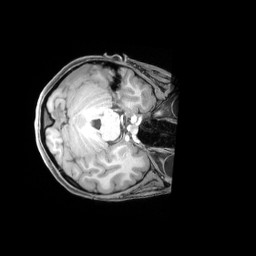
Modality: T1w
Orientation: axial
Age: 32
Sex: female
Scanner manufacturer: siemens
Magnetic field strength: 3 T
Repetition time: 1.97 s
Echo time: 0.00206 s